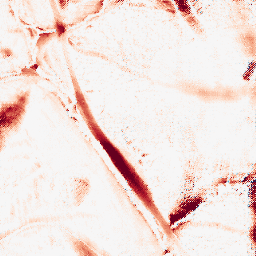
Category: morphological
Decomposition family: morphological_ellipse
Decomposition parameters: operation: opening
width: 30
height: 50
Upsampling method: regularized
Upsampling parameters: scale: 4
lambda_reg: 0.1
Upsampling scale: 4